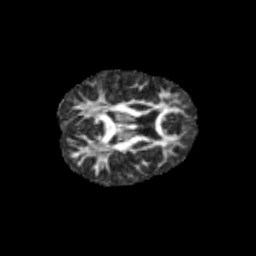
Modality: FA
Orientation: axial
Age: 9
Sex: female
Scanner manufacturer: siemens
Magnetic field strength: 3 T
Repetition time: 3.8 s
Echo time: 0.07 s